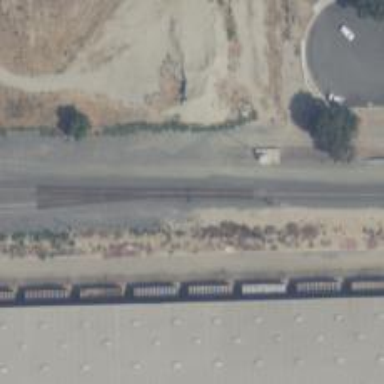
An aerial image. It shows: Abandoned railway.